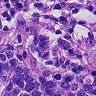
Metastatic tissue present: no